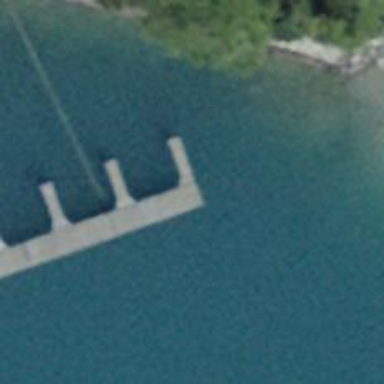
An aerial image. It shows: Man-made pier.